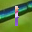
Label: 1